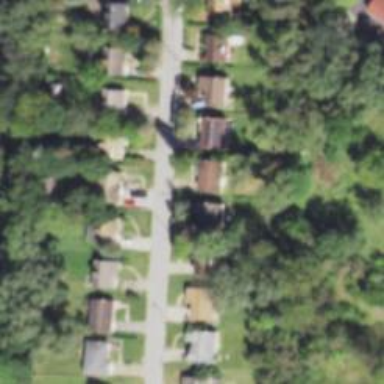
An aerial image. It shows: Driveway.